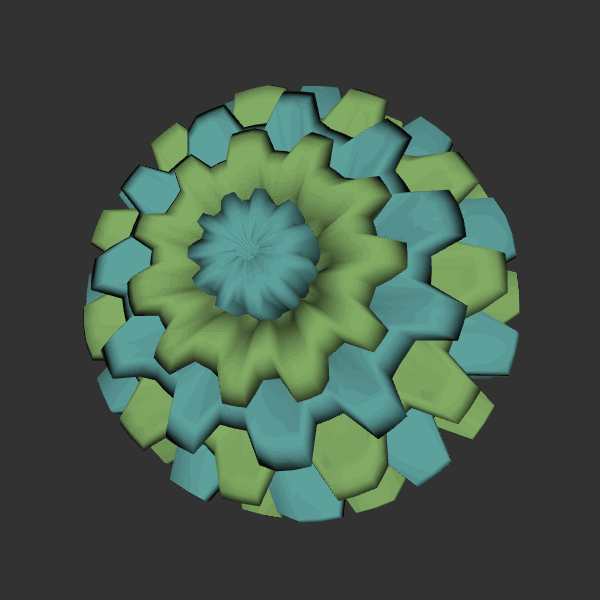
Background: dark